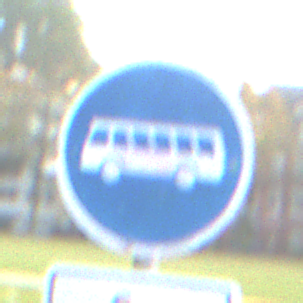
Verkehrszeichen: Busssonderstreifen
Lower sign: EinspurigeFahrzeugeFrei2
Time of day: MorningAfternoon
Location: Outdoor (Suburban)
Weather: PartlyCloudy
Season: NotSpecified
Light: Natural